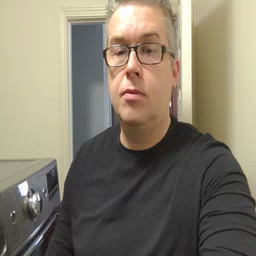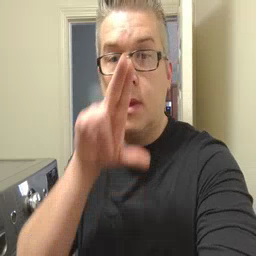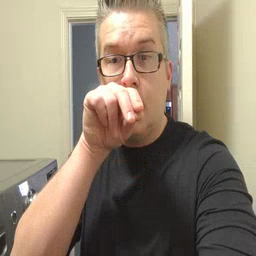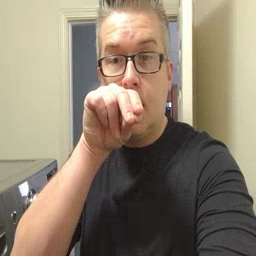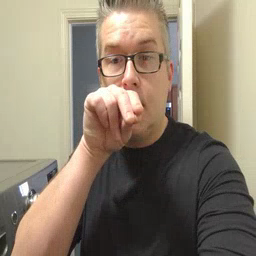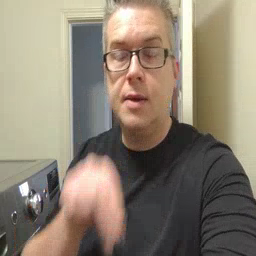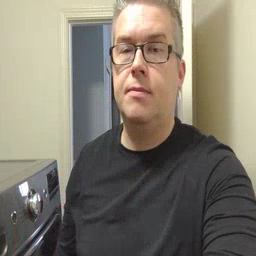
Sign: duck